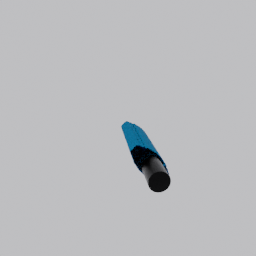
Label: tools